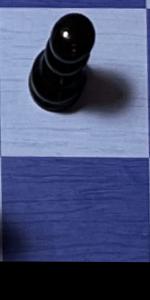
Label: Empty